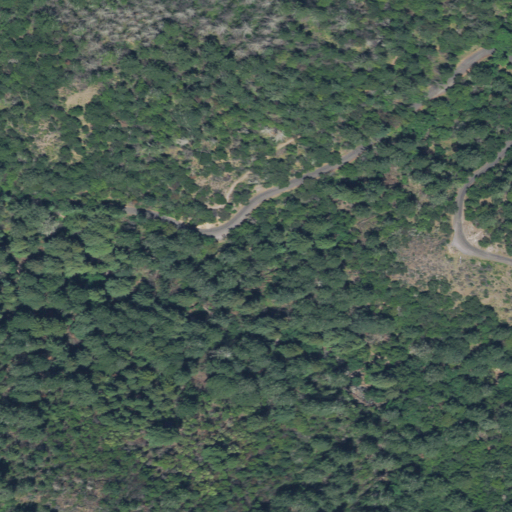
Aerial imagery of valley in California named Pony Gate Gulch containing evergreen forest, open development, shrub, and low intensity development